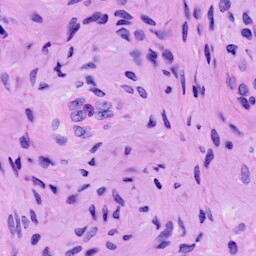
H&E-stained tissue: Cervix